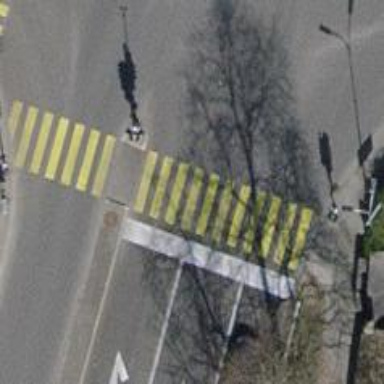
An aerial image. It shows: Crossing with traffic signals and pedestrian island.